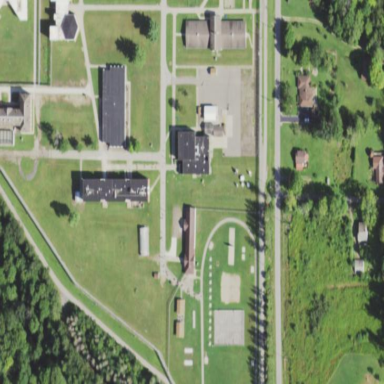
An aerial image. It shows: Prison with surrounding fence.